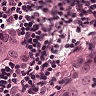
Metastatic tissue present: yes